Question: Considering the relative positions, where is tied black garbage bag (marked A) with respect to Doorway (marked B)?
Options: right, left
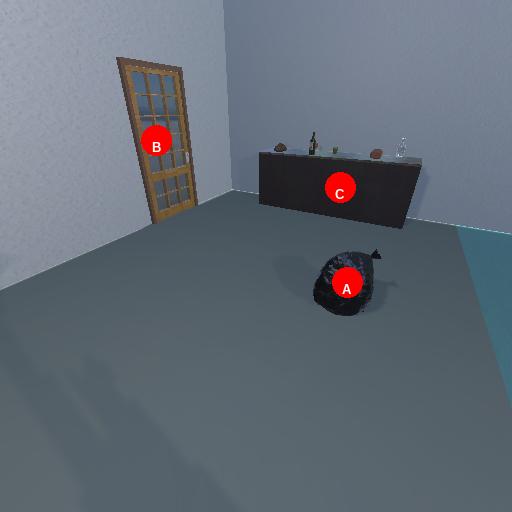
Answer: right